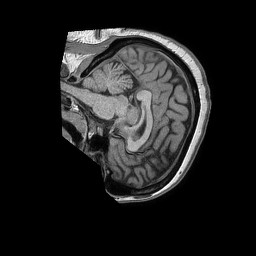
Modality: T1w
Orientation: sagittal
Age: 48
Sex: female
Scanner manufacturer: philips
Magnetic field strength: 1.5 T
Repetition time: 0.007603 s
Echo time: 0.003454 s